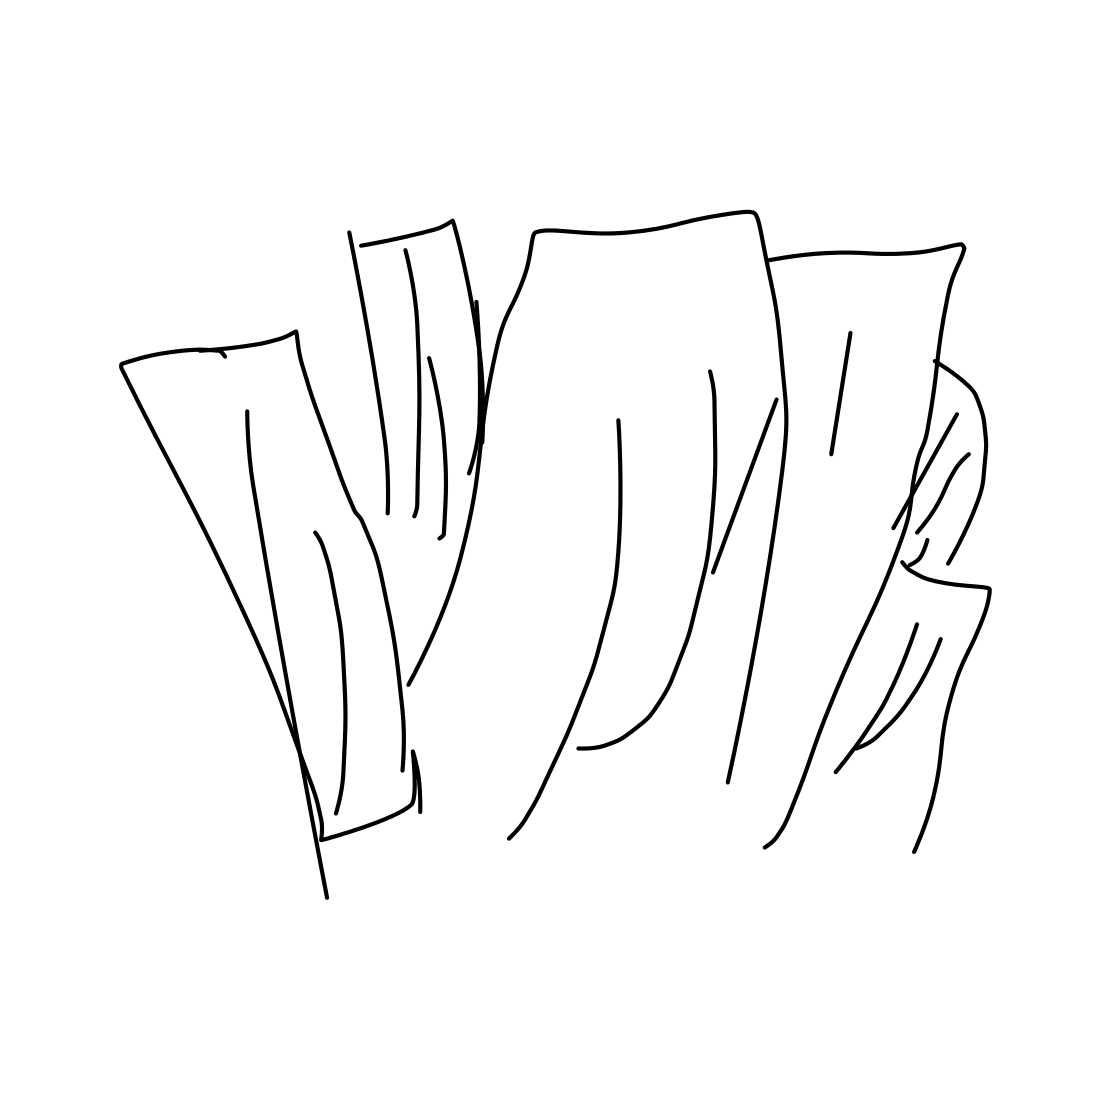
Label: skyscraper